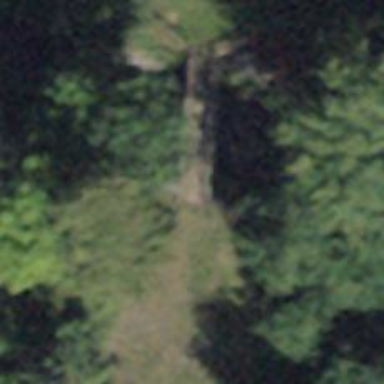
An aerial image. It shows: Path on bridge.